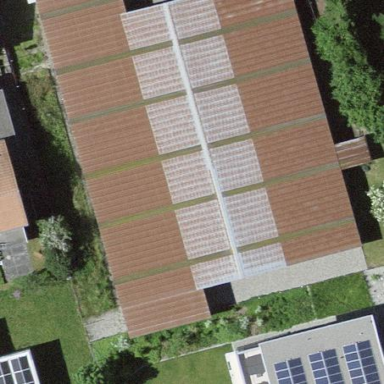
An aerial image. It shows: Shed building.